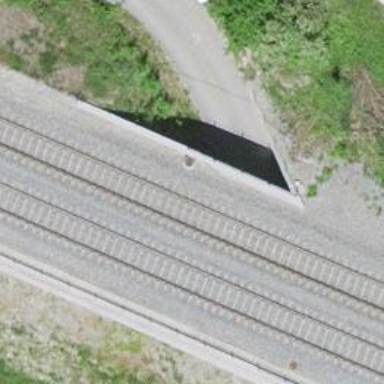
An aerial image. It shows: Unclassified road passing through tunnel.